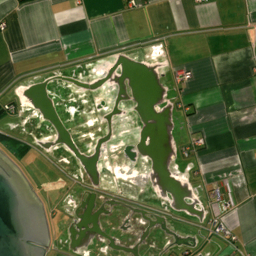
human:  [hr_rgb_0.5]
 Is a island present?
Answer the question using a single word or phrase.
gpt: yes

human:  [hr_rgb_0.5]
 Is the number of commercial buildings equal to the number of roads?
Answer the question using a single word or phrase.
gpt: no

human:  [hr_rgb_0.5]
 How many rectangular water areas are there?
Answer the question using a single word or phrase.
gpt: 2

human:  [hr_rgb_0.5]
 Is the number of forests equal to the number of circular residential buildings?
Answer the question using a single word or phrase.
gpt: no

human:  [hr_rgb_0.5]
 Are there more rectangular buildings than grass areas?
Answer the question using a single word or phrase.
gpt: no

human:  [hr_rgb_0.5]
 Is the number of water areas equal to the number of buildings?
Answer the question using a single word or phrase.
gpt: no

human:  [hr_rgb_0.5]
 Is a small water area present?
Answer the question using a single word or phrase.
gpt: yes

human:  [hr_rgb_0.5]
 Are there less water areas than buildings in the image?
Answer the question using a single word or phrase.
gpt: yes

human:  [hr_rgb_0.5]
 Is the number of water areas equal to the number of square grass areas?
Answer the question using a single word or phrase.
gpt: no

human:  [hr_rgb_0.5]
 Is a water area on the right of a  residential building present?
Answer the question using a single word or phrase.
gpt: yes

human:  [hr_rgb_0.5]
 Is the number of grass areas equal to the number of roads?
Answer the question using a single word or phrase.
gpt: no

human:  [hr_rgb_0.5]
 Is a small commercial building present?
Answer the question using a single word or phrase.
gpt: yes

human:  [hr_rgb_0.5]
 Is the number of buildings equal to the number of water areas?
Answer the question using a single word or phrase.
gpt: no

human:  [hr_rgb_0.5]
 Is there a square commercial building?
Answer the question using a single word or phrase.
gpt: no

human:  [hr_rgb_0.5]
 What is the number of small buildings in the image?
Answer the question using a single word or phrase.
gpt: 92

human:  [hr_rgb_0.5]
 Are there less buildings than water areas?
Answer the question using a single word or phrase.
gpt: no

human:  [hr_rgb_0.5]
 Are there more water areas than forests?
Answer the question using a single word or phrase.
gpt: no

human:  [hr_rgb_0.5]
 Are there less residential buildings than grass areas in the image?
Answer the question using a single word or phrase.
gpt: no

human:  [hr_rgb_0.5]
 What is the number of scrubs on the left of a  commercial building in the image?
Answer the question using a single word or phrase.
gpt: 1

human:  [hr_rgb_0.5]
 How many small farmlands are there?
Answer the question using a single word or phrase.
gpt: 0

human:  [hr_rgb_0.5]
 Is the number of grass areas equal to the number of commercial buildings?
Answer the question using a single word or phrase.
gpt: no

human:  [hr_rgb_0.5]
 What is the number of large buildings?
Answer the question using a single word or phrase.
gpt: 0

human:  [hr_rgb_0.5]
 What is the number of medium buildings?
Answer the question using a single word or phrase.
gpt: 2

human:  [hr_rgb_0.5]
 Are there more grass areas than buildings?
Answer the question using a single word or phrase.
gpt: no

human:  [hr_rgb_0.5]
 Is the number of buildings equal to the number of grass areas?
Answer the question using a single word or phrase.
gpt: no

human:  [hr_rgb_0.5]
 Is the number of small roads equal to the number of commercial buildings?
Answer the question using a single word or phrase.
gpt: no

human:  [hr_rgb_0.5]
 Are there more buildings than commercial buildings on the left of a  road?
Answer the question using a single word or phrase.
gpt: yes

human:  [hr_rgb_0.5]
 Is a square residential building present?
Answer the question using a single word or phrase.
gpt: yes

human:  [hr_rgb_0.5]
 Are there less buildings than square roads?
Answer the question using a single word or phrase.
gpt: no

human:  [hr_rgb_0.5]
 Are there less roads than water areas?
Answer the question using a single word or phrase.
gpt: no

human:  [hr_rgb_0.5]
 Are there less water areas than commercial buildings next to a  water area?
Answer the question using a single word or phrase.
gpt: no

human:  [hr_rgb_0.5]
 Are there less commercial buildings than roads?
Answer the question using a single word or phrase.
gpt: yes

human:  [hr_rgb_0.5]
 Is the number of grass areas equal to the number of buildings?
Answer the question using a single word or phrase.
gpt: no

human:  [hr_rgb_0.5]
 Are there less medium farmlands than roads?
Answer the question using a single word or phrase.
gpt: yes

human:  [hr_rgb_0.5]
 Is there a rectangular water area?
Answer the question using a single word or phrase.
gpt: yes

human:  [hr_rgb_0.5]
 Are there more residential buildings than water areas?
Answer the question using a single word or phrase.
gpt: yes